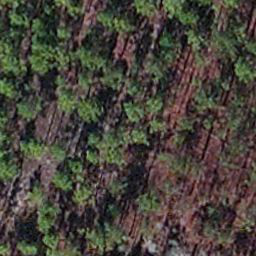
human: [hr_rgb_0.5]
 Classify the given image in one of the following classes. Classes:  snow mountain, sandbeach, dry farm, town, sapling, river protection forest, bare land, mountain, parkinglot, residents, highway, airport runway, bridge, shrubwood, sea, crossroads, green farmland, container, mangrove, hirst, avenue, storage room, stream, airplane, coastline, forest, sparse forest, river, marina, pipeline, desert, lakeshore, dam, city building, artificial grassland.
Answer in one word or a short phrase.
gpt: sapling